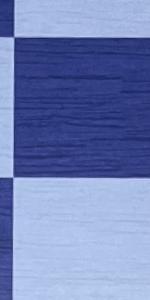
Label: Empty